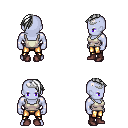
a pixel art fantasy rpg character, male body template, dark elf, purple skin, white pirate shirt, gold greaves, white long mohawk hairstyle, silver tiara, maroon shoes, four views (front, back, left, right), 2x2 character sprite sheet, small pixel art, hard edges, no anti-aliasing